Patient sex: M
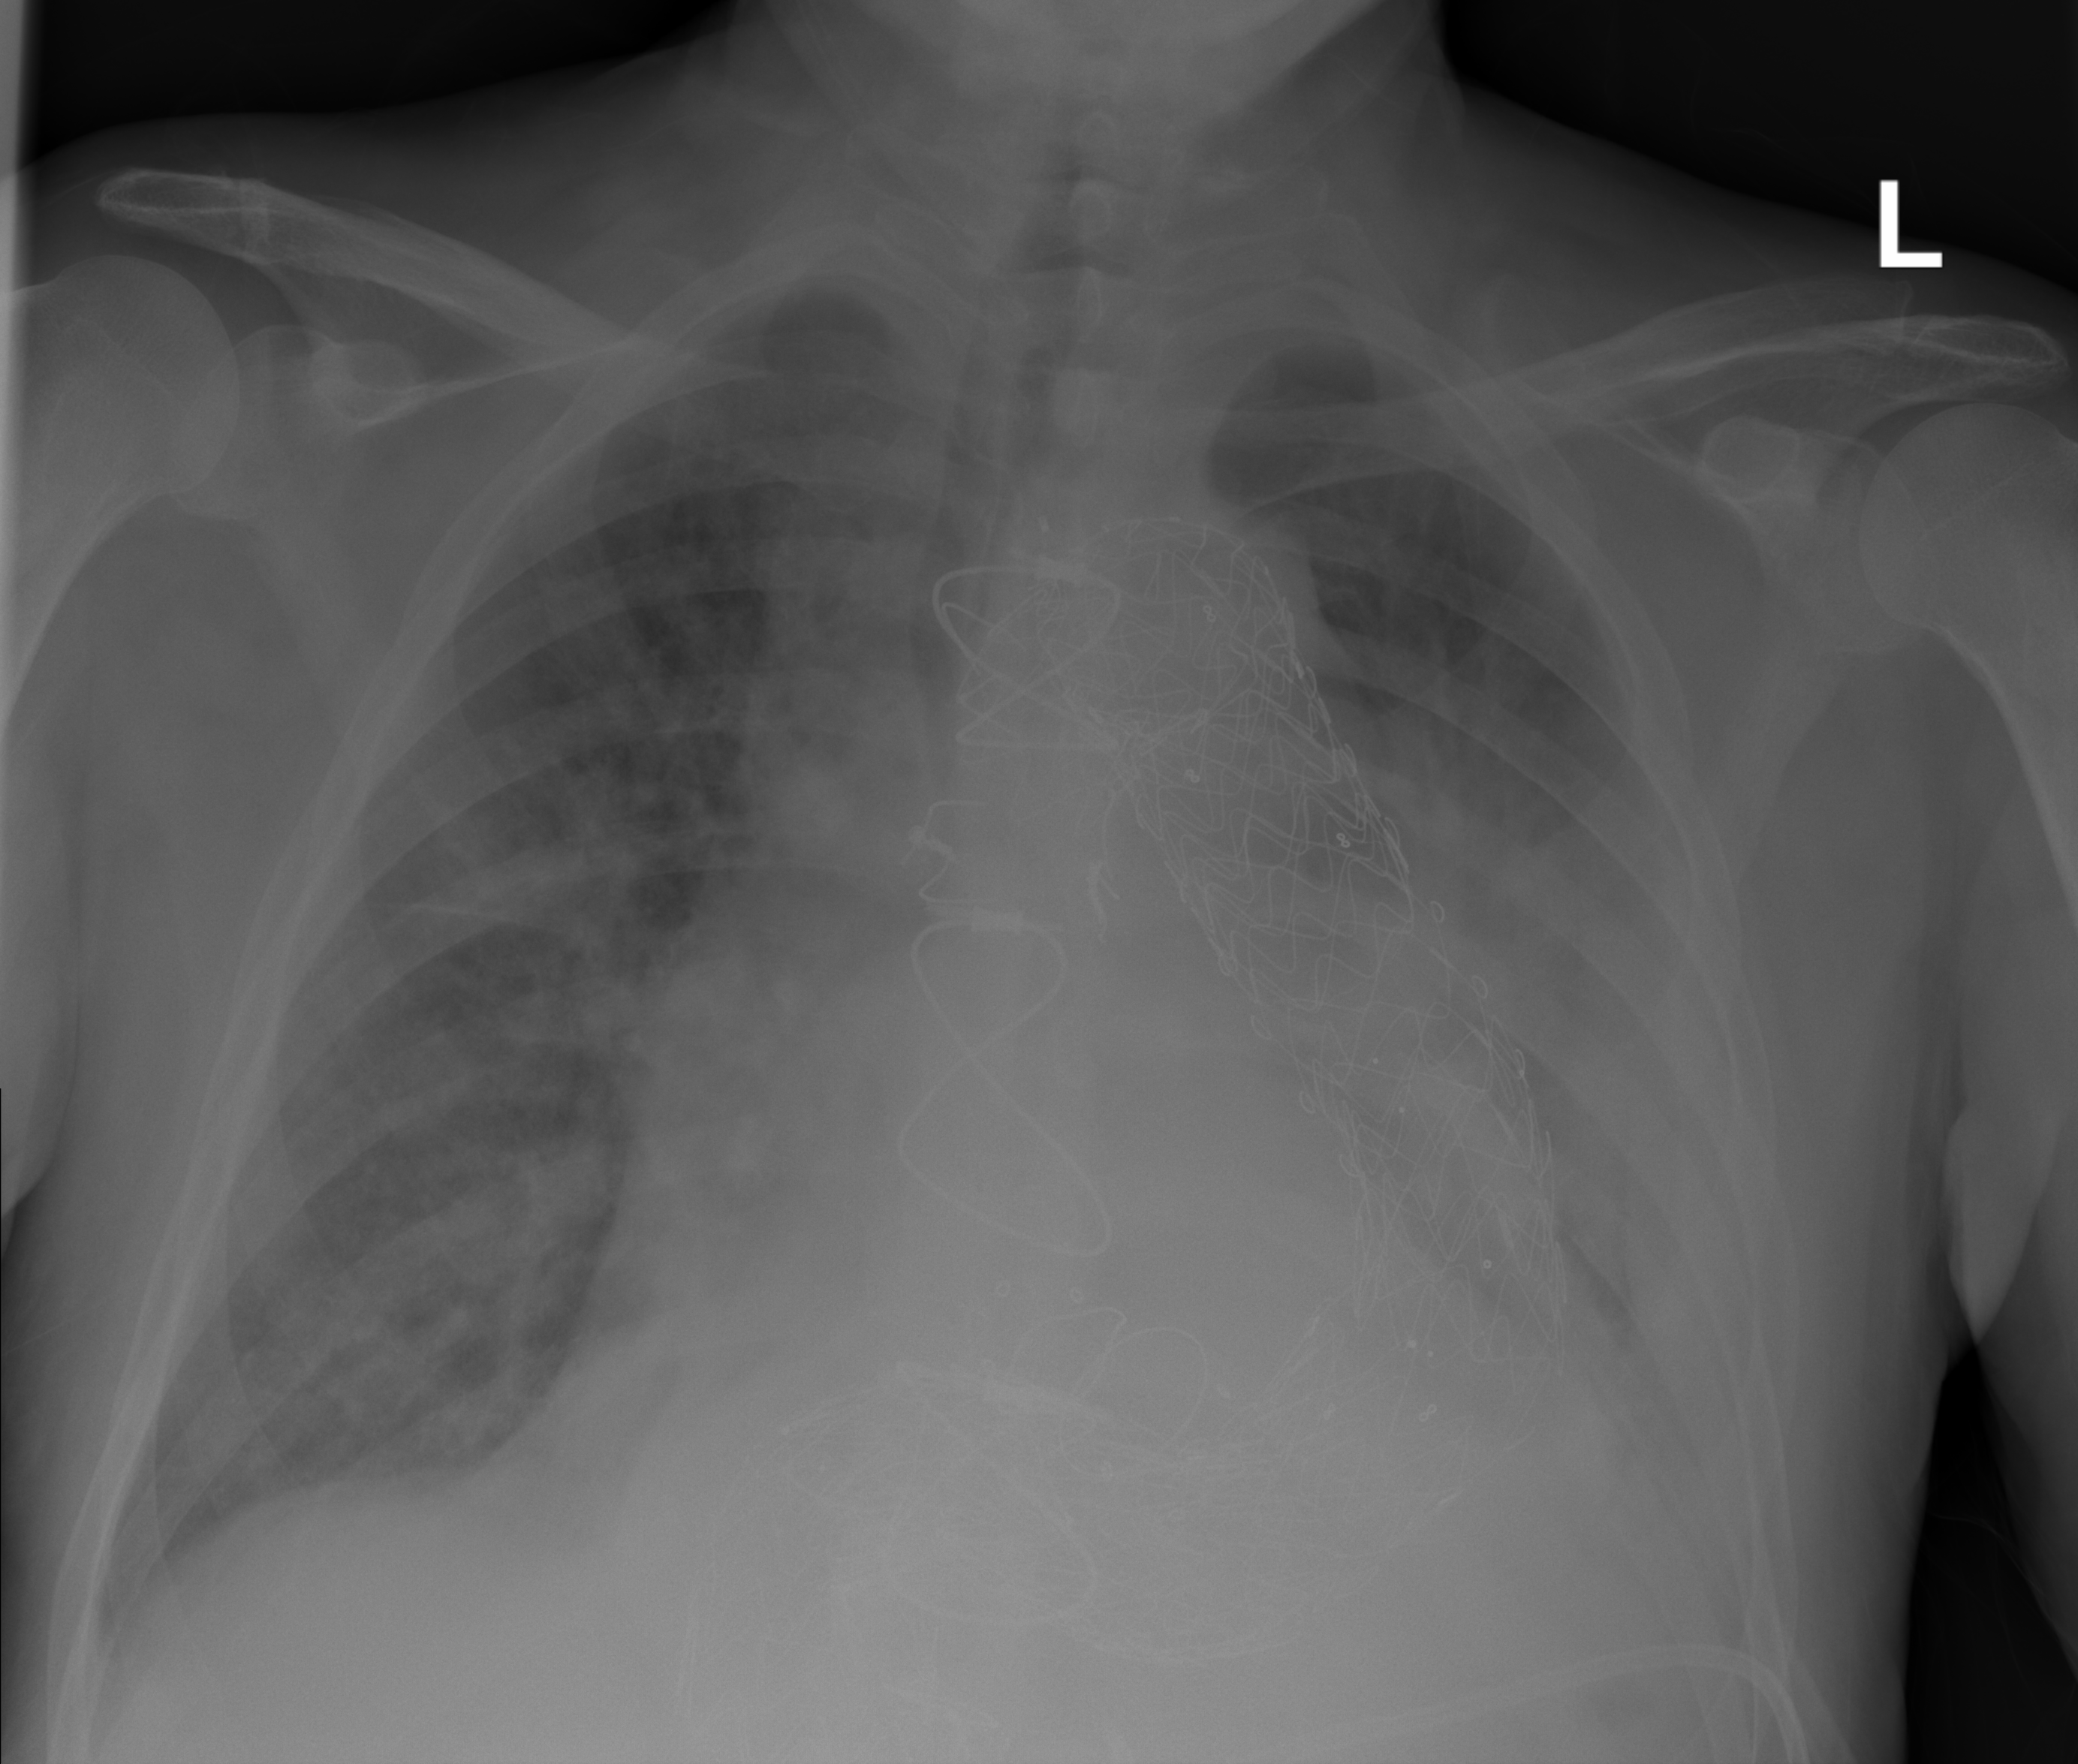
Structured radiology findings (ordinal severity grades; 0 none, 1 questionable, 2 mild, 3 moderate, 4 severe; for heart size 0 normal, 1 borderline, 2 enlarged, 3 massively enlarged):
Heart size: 2
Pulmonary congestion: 2
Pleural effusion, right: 0
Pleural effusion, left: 3
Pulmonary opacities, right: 3
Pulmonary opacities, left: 2
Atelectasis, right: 0
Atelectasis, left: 3